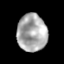
Tissue: lung
Cell type: Epithelial cells
Senescence score: 0.219
Nuclear area (px): 1083
Mean DAPI intensity: 171.645